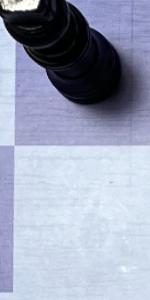
Label: Empty